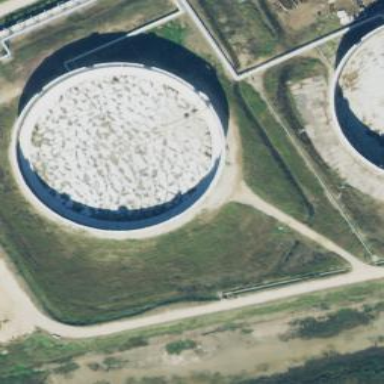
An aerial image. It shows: Storage tank created as man-made structure.